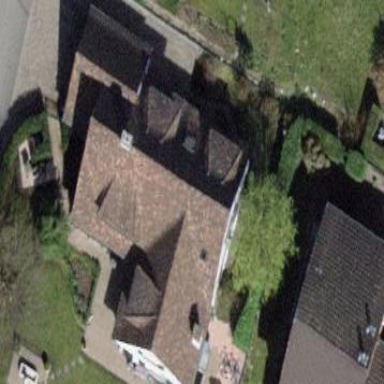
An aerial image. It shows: Building with tile roof.